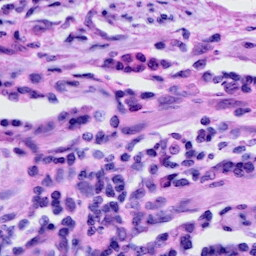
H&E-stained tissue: Cervix